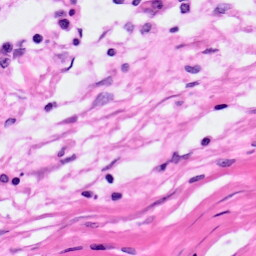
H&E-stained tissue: Pancreatic